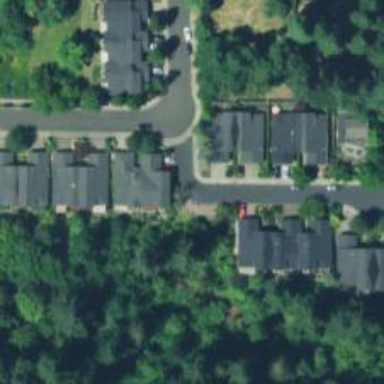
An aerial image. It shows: Residential road with sidewalk on the left side.